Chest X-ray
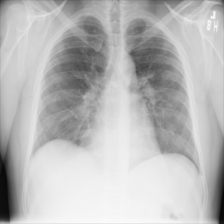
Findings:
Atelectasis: negative
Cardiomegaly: negative
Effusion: negative
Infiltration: negative
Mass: negative
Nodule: negative
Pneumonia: negative
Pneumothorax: negative
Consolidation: negative
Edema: negative
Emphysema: negative
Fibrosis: negative
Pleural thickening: negative
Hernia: negative